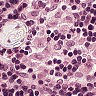
Metastatic tissue present: no